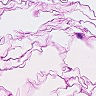
Metastatic tissue present: no